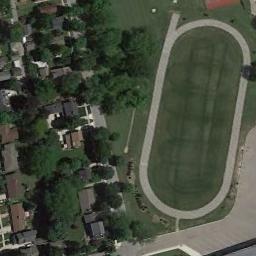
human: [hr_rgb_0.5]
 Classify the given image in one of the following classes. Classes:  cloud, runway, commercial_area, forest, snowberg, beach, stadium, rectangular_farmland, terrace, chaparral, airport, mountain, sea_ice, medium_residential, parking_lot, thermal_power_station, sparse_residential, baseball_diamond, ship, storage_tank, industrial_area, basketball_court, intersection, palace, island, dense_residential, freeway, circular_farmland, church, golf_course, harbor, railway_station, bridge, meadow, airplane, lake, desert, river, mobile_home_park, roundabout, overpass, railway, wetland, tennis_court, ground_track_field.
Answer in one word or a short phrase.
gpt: ground_track_field